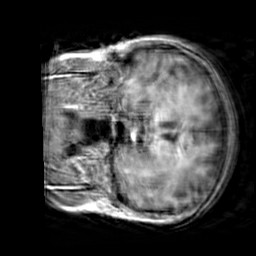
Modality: T1w
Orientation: coronal
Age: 28
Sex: female
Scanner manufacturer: siemens
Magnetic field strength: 3 T
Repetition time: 2.3 s
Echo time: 0.00303 s